Question: Similar to this question: <URL> in which the user just gave up.
Basically I would like to switch to a darker text editor theme, such as MAYA (Not the same keyword/syntax highlighting, just the overall color theme):

I have been able to modify some open code online to set my background and default text:
'''
lexer = getattr(Qsci, 'QsciLexer' + 'Python')()
lexer.setDefaultFont(font)
lexer.setDefaultPaper(QColor("#3c3c3c"))
lexer.setDefaultColor(QColor("#f9f9f9"))
self.setLexer(lexer)
self.SendScintilla(QsciScintilla.SCI_STYLESETFONT, 1, 'Helvetica')
'''
I cant find access to setting colors for the python lexer like comments, imports, exceptions, etc.
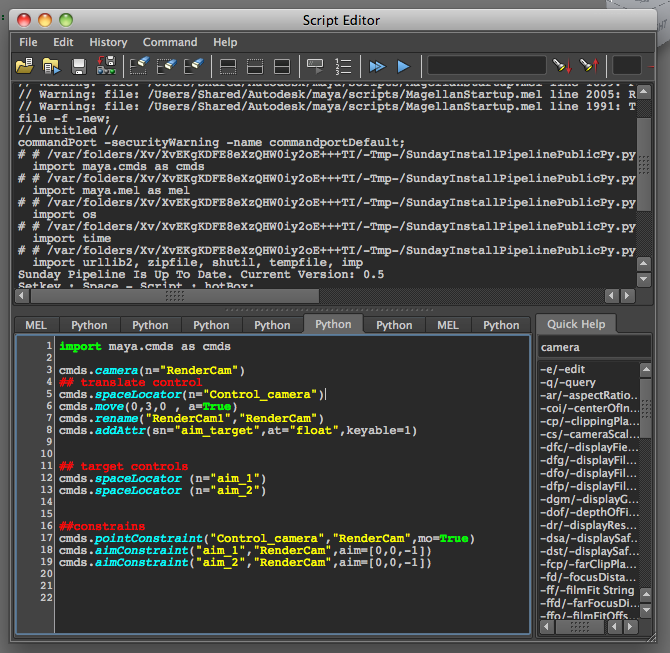
Answer: To set the foreground colour for e.g. comments:
'''
lexer.setColor(QColor('lightblue'), QsciLexerPython.Comment)
'''
To set the background colour:
'''
lexer.setPaper(QColor('darkblue'), QsciLexerPython.Comment)
'''
To set the font:
'''
lexer.setFont(QFont('DejaVu Sans'), QsciLexerPython.Comment)
'''
For other possibilities, consult the <URL>.